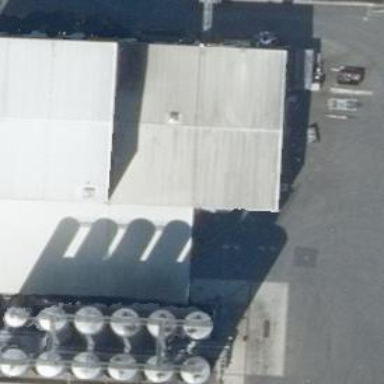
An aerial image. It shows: Industrial building.